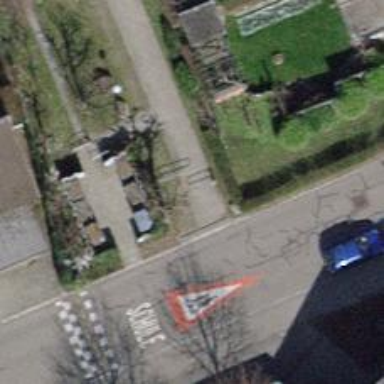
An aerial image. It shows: Double cycle barrier.